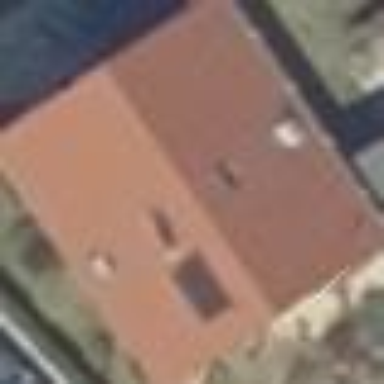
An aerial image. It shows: Detached building.